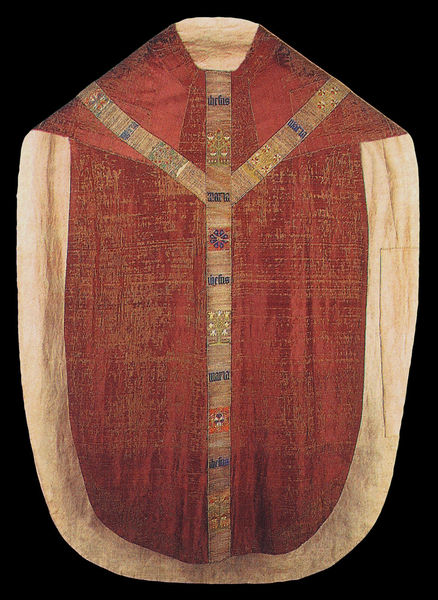
Titel: Kasel des hl. Anno
Institution: Köln, Schnütgen-Museum
Schlagwörter: mann, umhang, blumen, braun, weiss, rot, beige, muster, ornament, kleidung, leinen, gewand, gold, kutte, seide, bischof, überwurf, kittel, prister, mittelalter, priester, religiös, liturgie, katholisch, poncho, leihnen, kietel